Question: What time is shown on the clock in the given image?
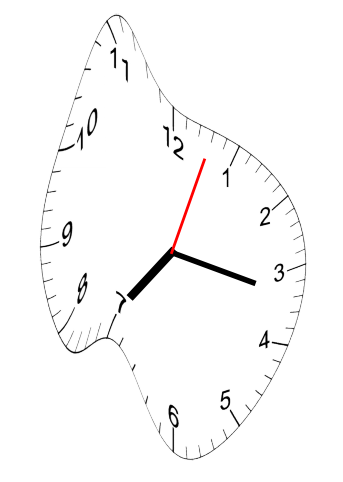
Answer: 07:17:03